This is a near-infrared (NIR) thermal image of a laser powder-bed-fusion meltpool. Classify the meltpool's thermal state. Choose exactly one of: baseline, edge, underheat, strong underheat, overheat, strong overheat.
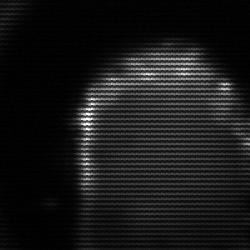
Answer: baseline